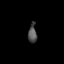
Tissue: prostate
Cell type: Fibroblasts
Senescence score: 0.8033
Nuclear area (px): 166
Mean DAPI intensity: 76.355